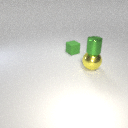
large yellow metal sphere below small green metal cylinder